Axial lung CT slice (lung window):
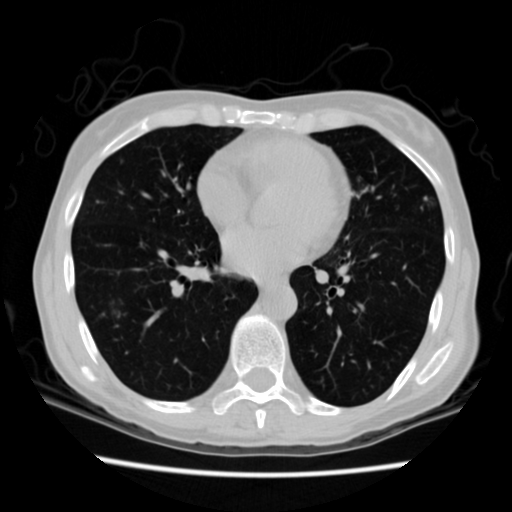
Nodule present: no